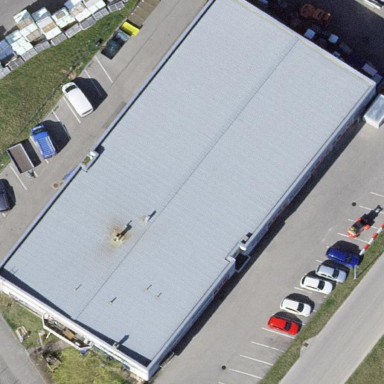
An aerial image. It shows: Industrial building.